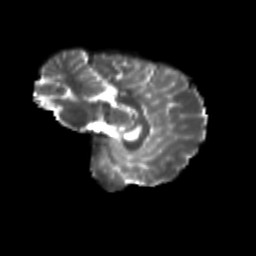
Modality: T2w
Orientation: sagittal
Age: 13
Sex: female
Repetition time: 9.4 s
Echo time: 0.089 s